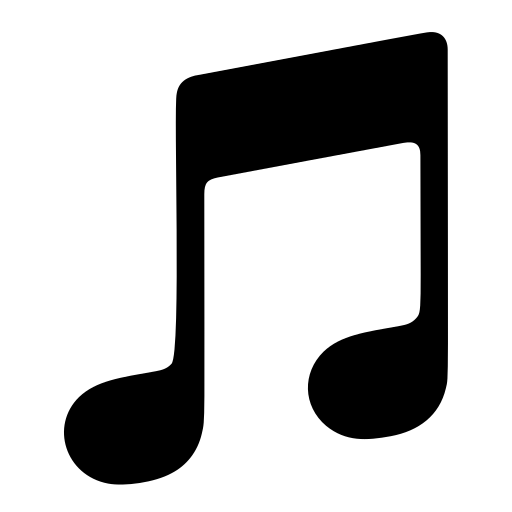
Tags: icon, FontAwesome, fa-icon, brand, itunes, note